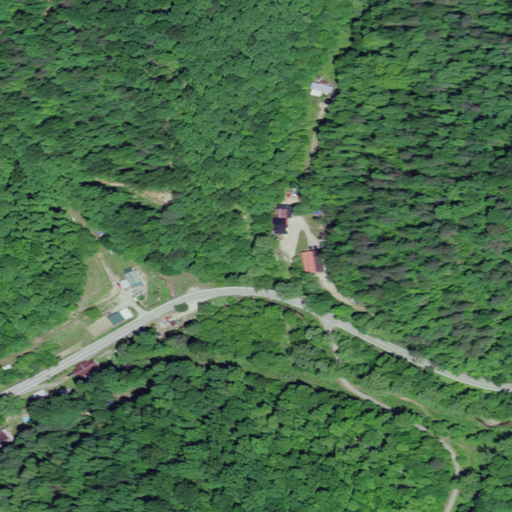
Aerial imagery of valley in Kentucky named Booth Hollow containing deciduous forest, open development, mixed forest, low intensity development, medium intensity development, and shrub